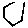
Label: hexagon